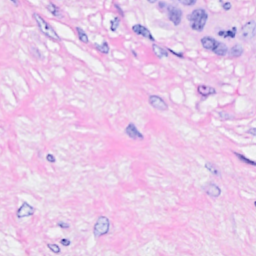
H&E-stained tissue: Breast